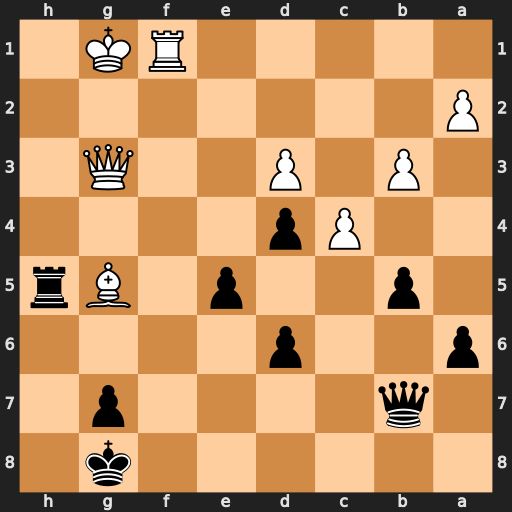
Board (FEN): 6k1/1q4p1/p2p4/1p2p1Br/2Pp4/1P1P2Q1/P7/5RK1
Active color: b
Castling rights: -
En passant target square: -
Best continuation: Rh1+ Kf2 Qf7+